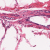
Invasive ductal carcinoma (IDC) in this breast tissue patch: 0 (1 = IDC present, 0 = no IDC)